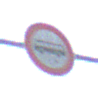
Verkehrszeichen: VerbotKraftomnibusse
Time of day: SunriseSunset
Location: Outdoor (Urban)
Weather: Clear
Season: NotSpecified
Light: Natural